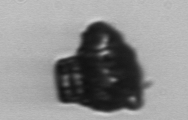
Label: Delphineis